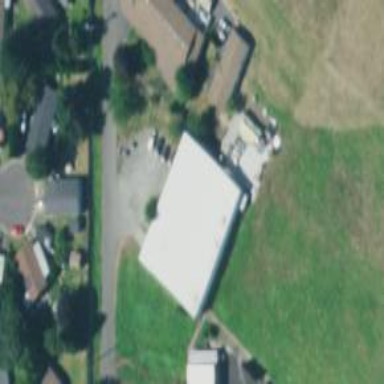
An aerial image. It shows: Warehouse.